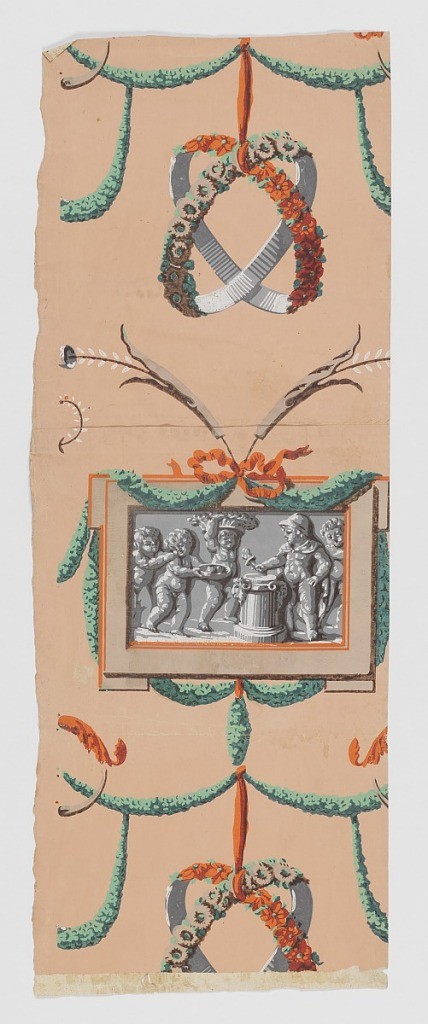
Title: Sidewall
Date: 1825–50
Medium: Block printed on handmade paper
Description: Groups of putti centered around pedestal, printed in grisaille and set within frame. Suspended from frames are two crossing rings and green swags. Printed on light orange ground.

H# 689